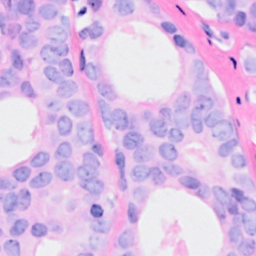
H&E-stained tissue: Breast